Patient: sex M, age 52
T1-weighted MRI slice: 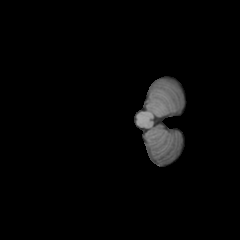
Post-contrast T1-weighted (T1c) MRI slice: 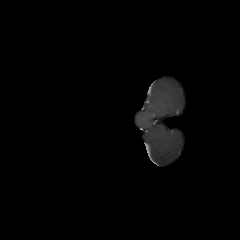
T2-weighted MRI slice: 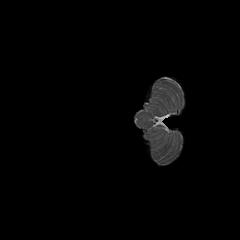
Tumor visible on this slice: no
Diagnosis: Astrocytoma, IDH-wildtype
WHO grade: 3